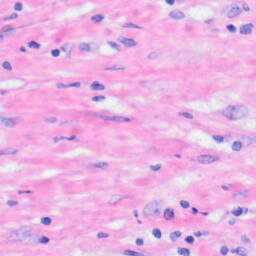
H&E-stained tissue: Liver